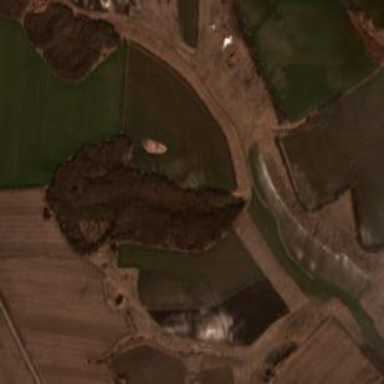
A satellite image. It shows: Picturesque farmland scene.